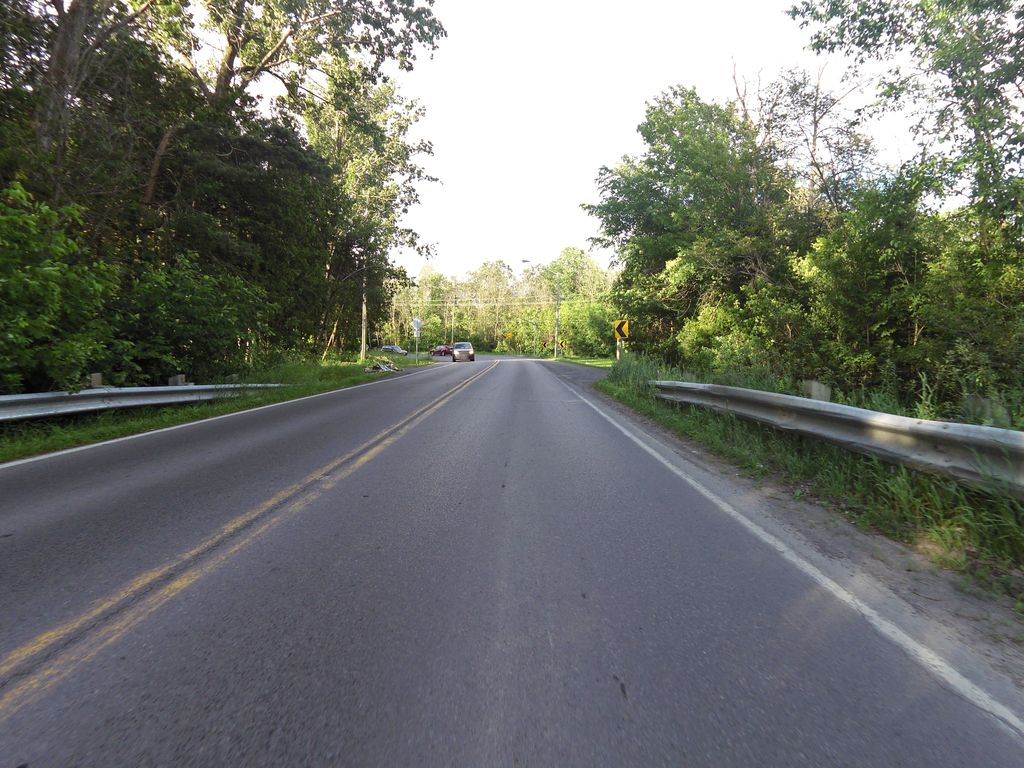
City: ottawa-gatineau